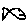
Label: fish